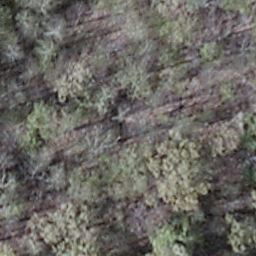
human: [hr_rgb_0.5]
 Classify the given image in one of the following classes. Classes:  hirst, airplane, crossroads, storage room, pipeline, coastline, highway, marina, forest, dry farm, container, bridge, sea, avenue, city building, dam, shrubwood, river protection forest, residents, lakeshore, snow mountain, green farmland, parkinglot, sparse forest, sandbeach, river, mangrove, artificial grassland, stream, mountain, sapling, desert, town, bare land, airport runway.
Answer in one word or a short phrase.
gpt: shrubwood